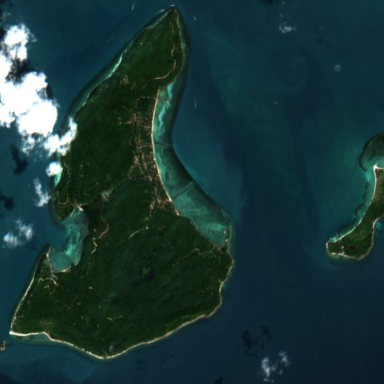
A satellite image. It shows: Island with natural coastline.